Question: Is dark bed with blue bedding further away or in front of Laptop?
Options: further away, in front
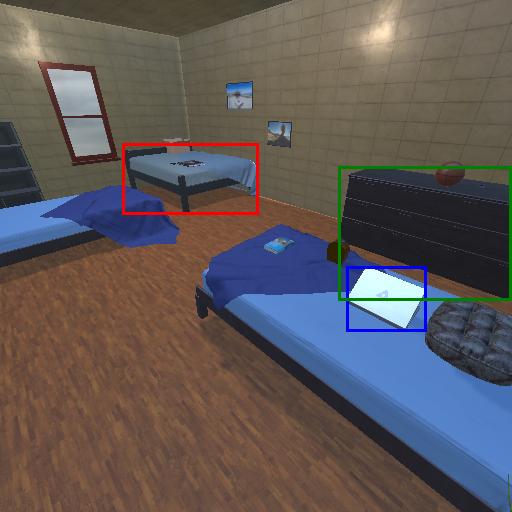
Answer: further away